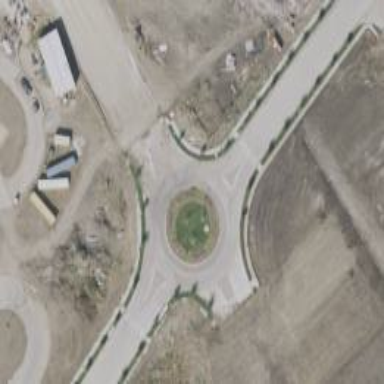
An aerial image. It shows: Roundabout on residential road.